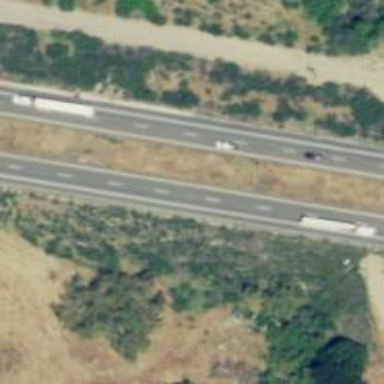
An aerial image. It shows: View of motorway.